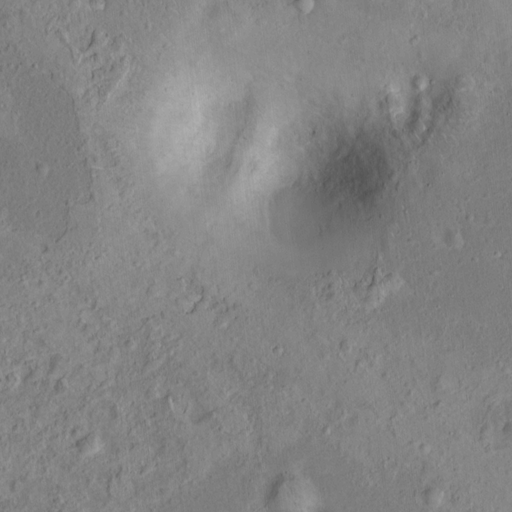
Classes present: Background, Cone